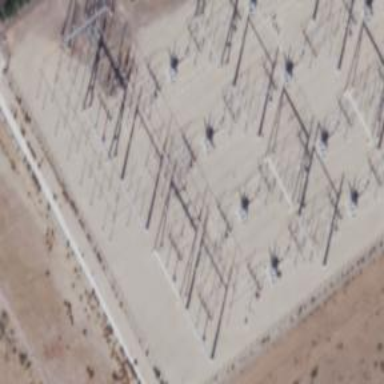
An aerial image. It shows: Switch used for power control.